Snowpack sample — Buffalo Mountain, Silverthorne, Colorado, USA (1/25/25, 10:11 AM MST)
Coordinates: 39.6222, -106.1139
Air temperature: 22 °F
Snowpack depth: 110 cm
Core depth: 30 cm
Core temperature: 42.8 °F
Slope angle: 12°, slope face: 102°
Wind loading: high
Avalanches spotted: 0
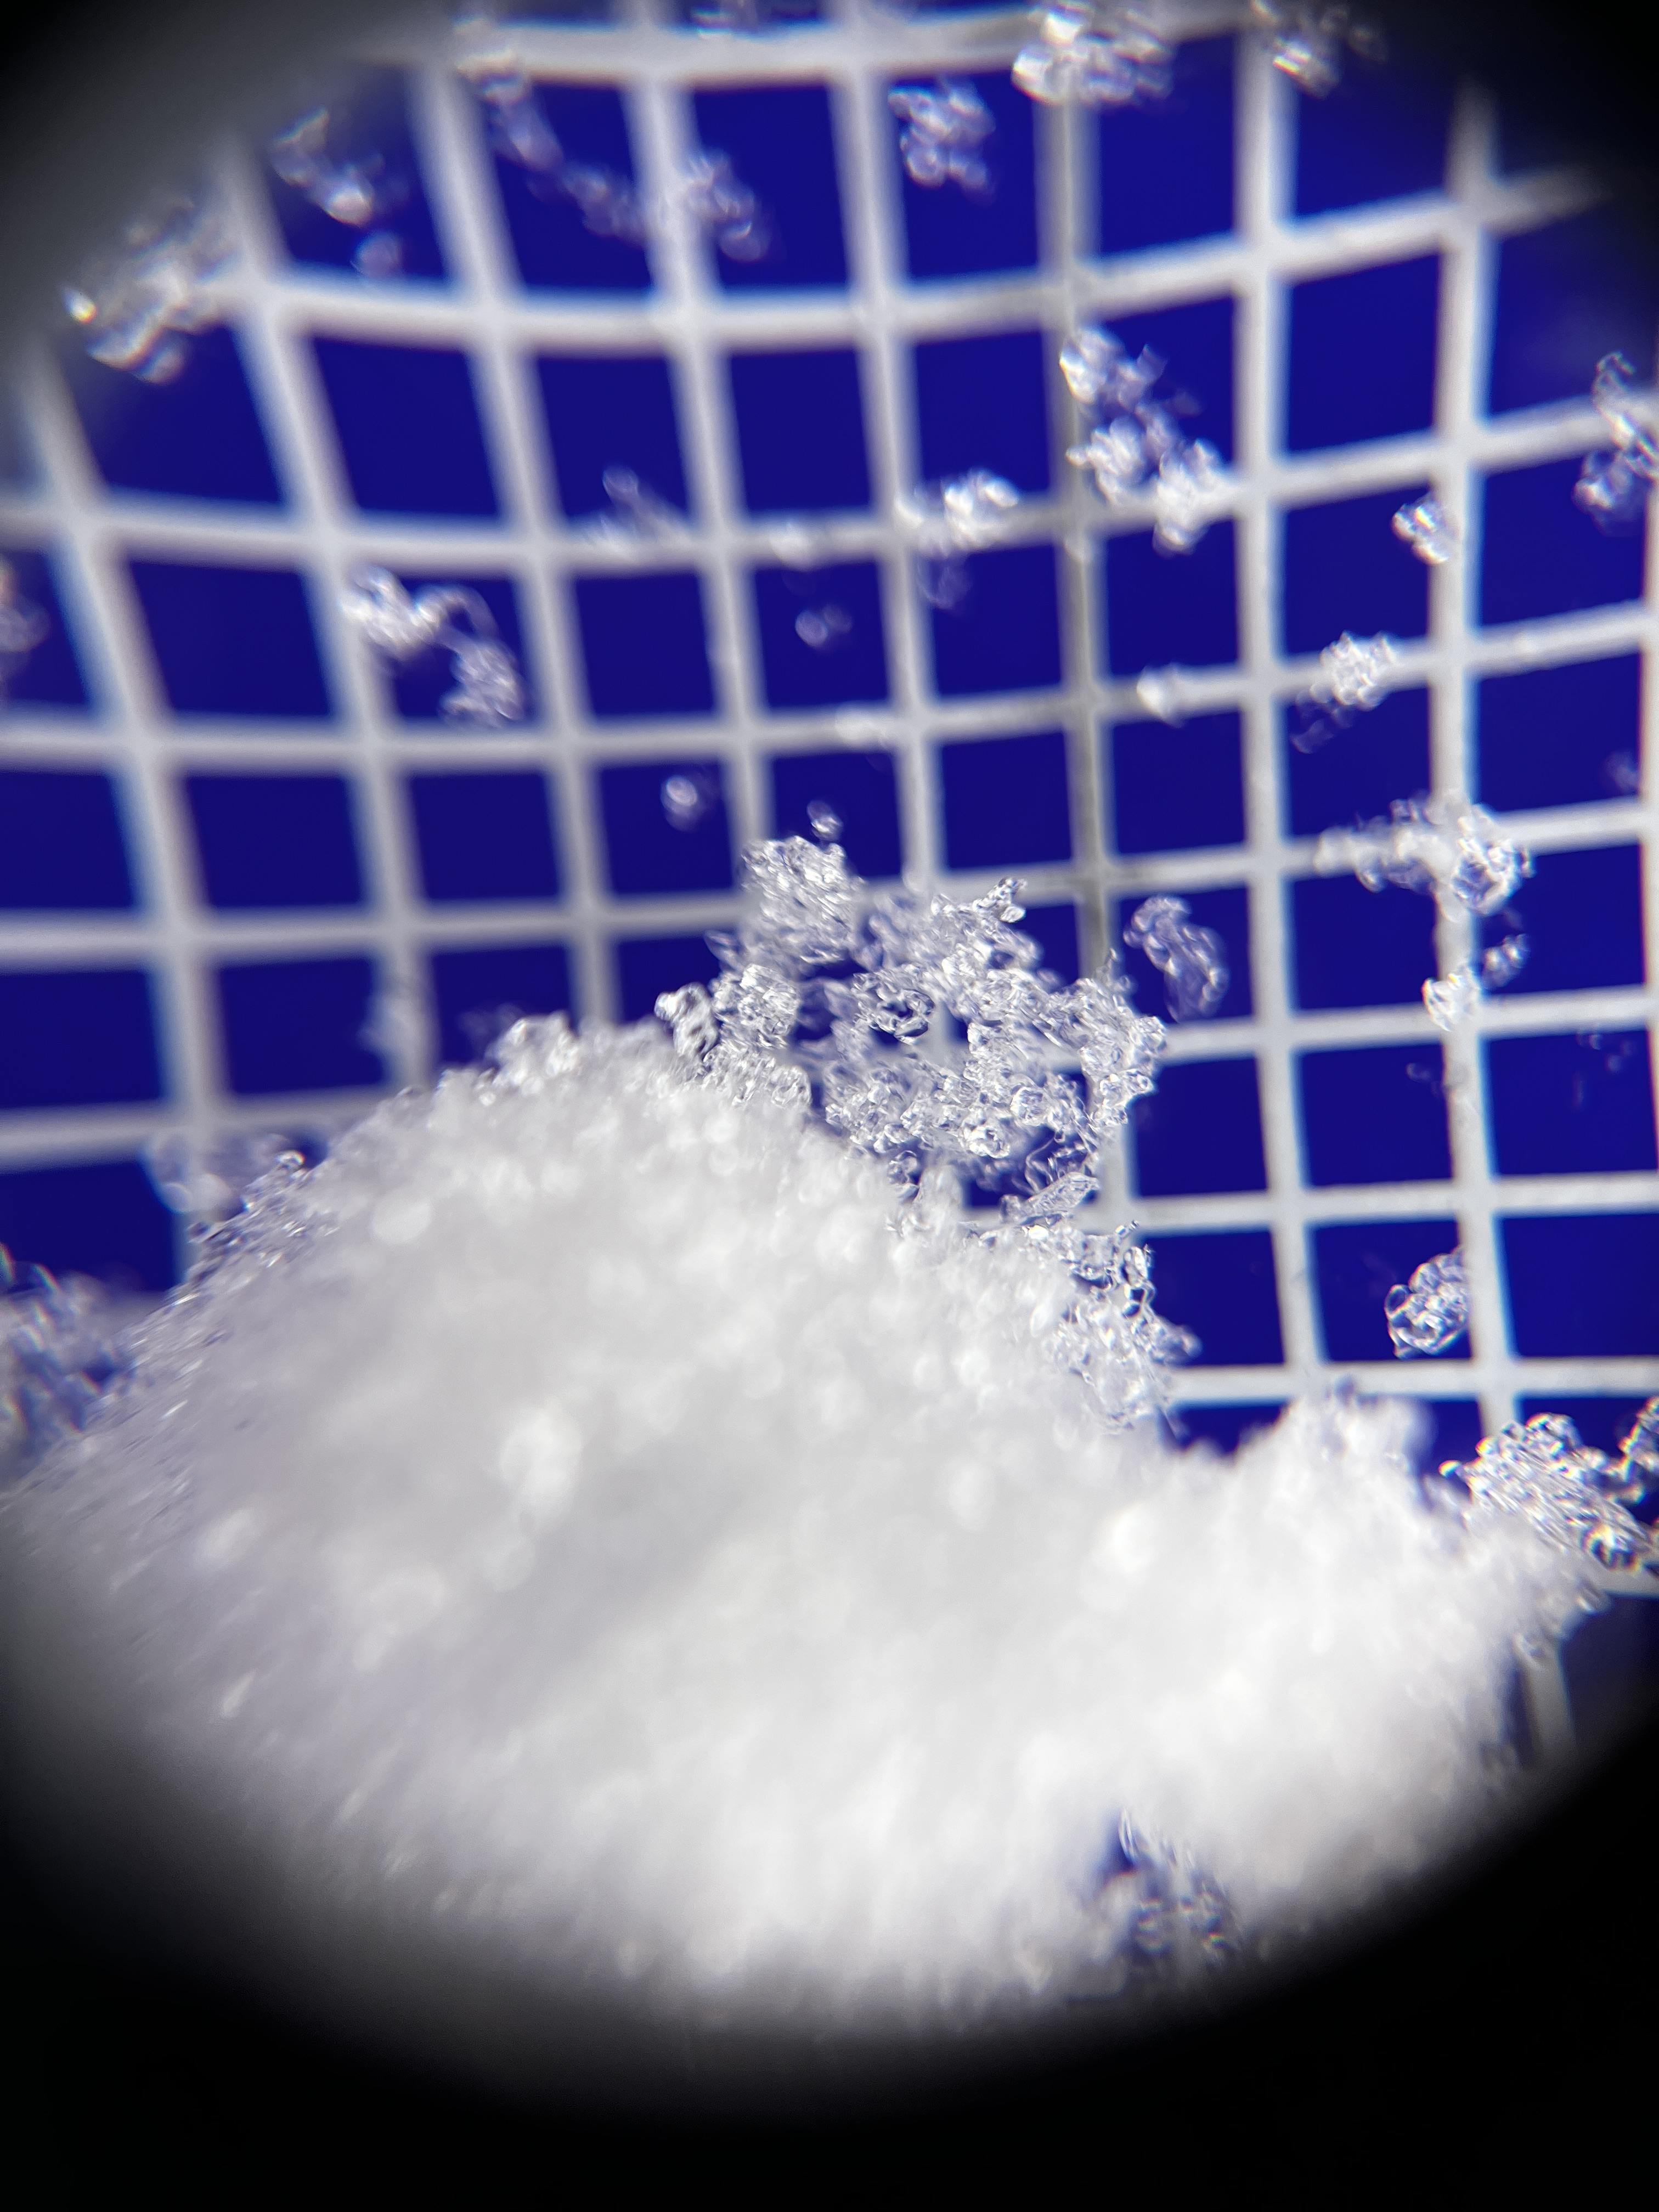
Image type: magnified_profile
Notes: No avalanches nearby, collected on the outskirts of a fire break 15 meters from the treeline, on way to Buffalo and Red Mountain